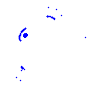
Particle: kaon